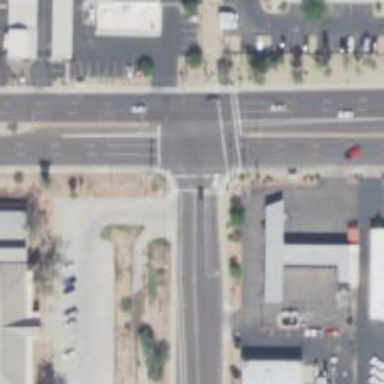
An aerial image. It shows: Solid stop line on the road marking.